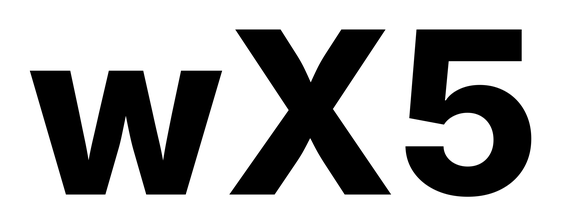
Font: Inter_ExtraBold